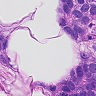
Metastatic tissue present: yes